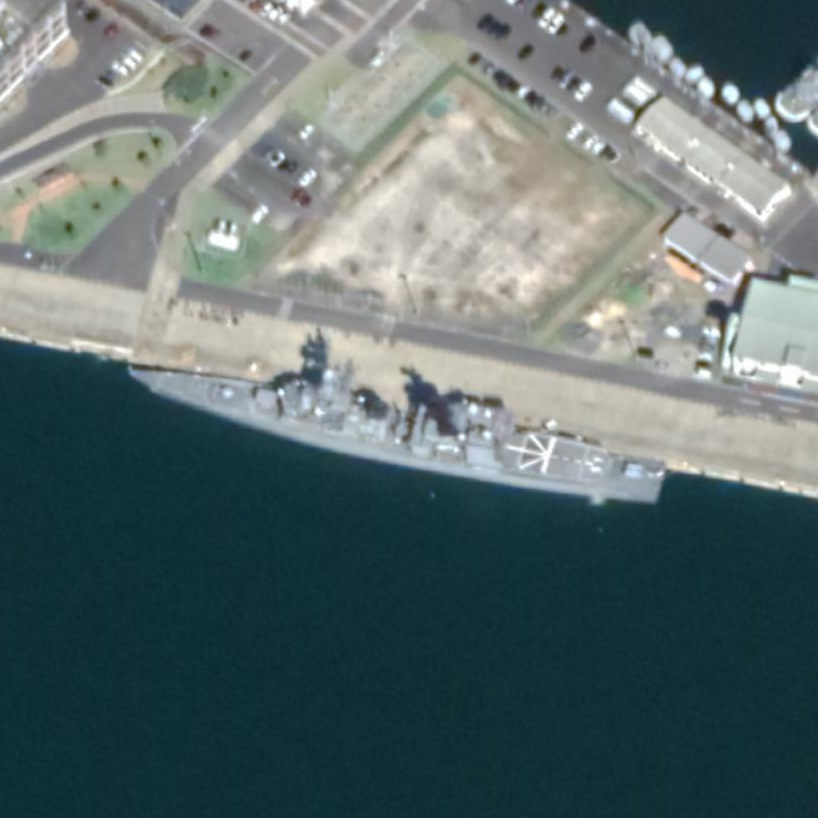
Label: cruiser